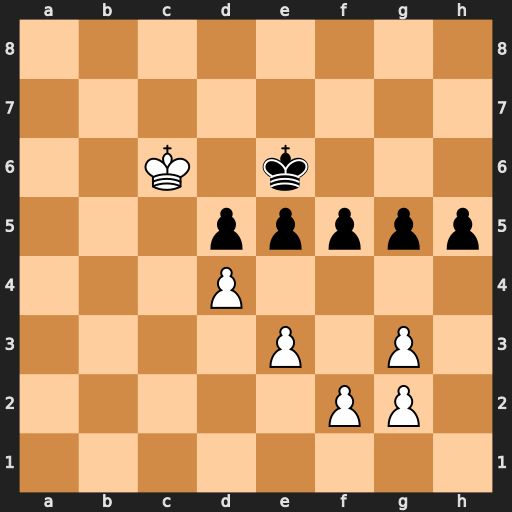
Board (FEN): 8/8/2K1k3/3ppppp/3P4/4P1P1/5PP1/8
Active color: w
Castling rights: -
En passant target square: -
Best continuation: f4 e4 fxg5 h4 g6 hxg3 g7